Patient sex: F
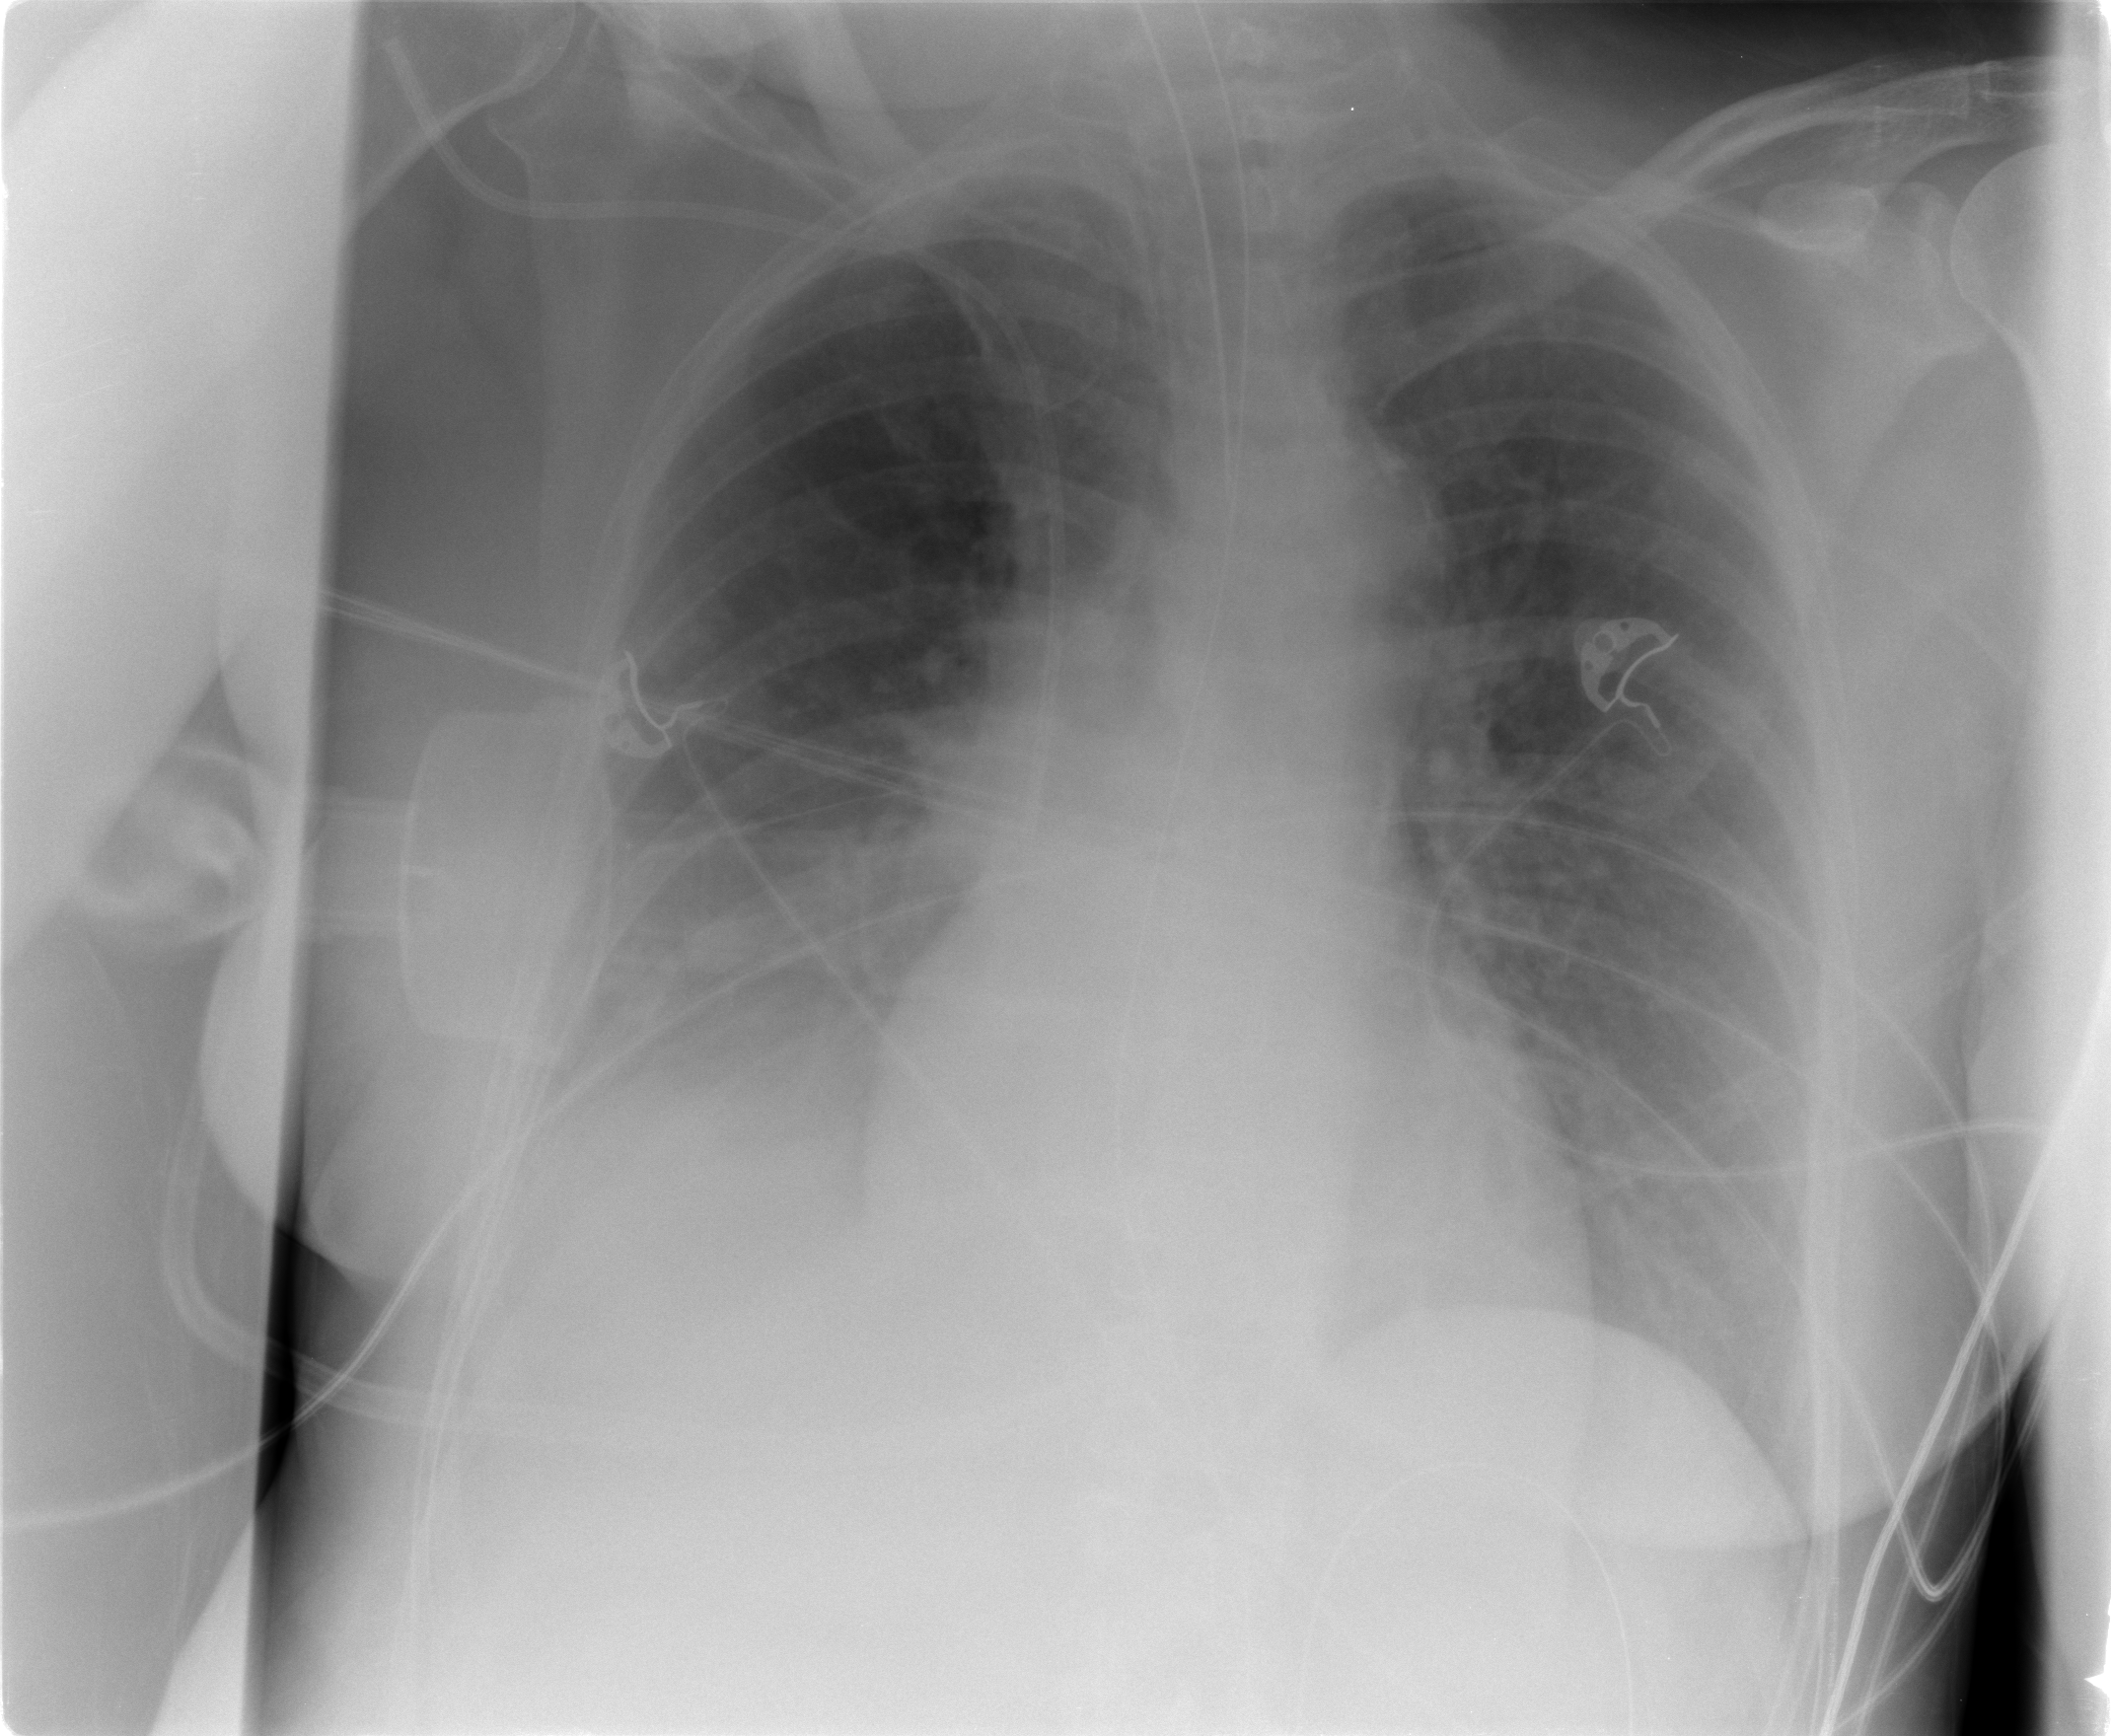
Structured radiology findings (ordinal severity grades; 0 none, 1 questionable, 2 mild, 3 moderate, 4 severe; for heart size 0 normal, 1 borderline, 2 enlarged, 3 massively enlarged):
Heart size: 0
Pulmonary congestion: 2
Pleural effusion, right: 2
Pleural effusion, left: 0
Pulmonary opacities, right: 0
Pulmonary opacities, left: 0
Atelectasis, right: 1
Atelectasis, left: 0